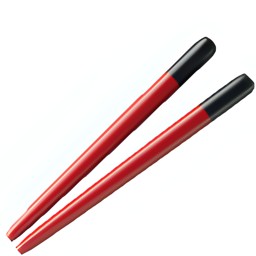
Name: chopsticks
Emoji: 🥢
Group: Food & Drink
Sub-group: dishware